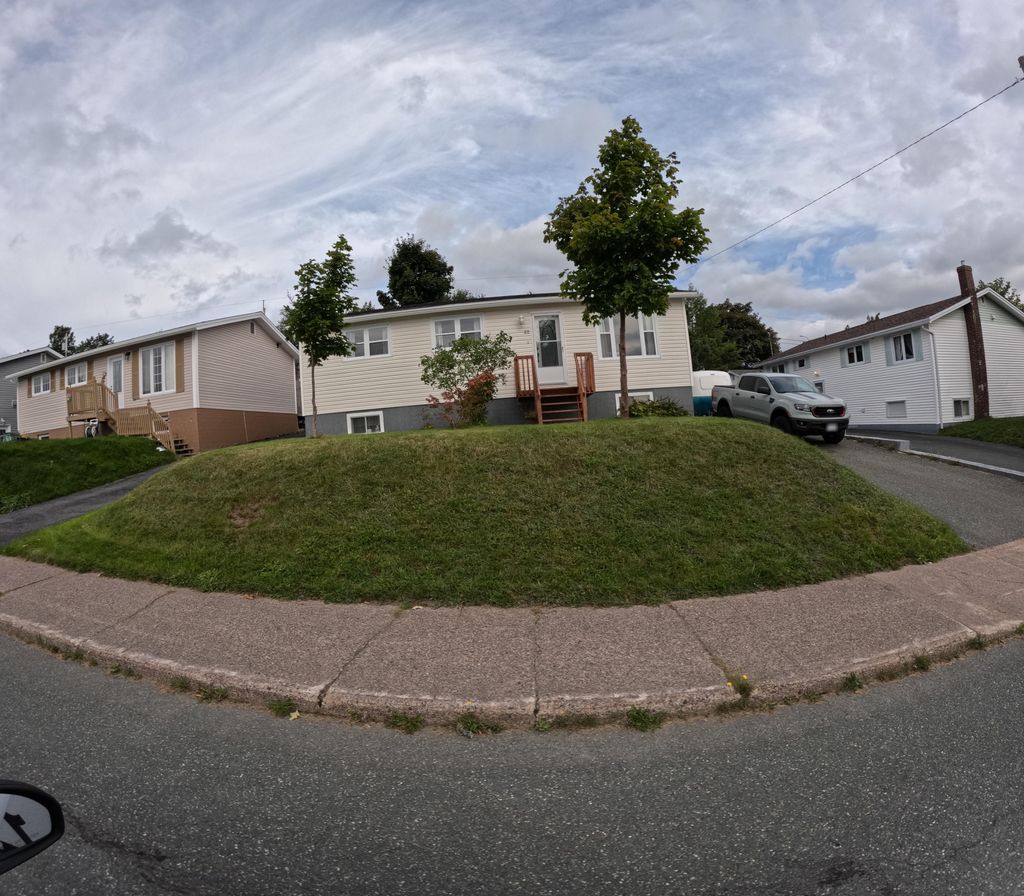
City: st_johns